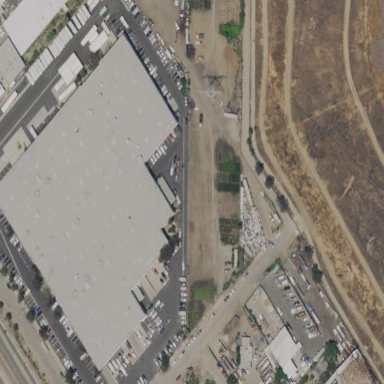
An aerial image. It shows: Warehouse.